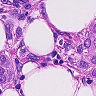
Metastatic tissue present: yes